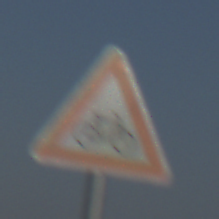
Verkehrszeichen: RadverkehrLinks
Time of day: SunriseSunset
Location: Outdoor (Urban)
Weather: Clear
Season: NotSpecified
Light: Natural